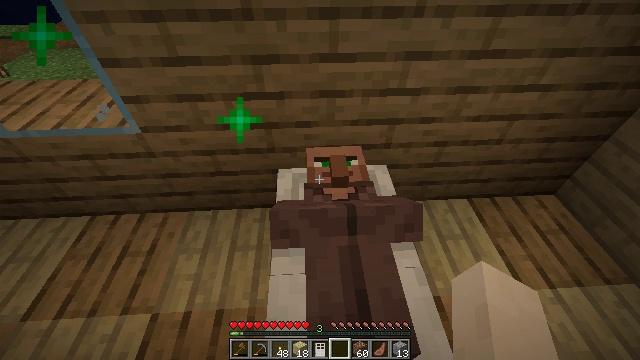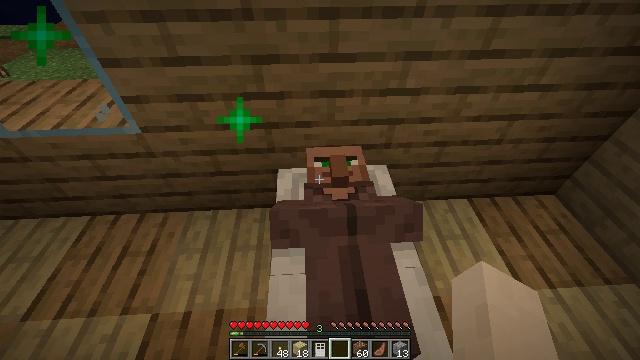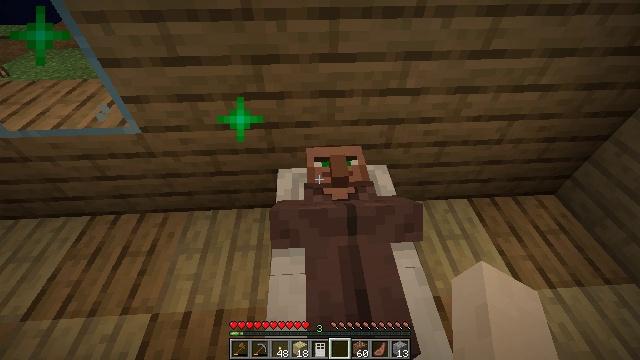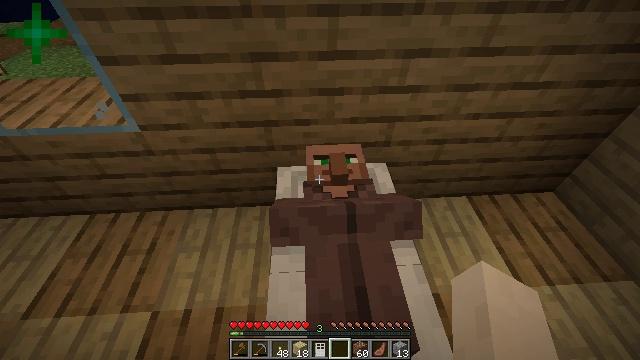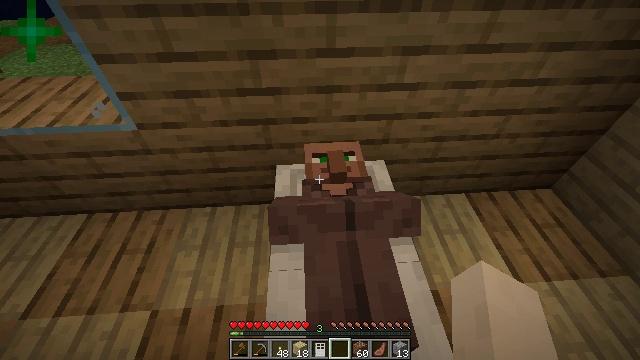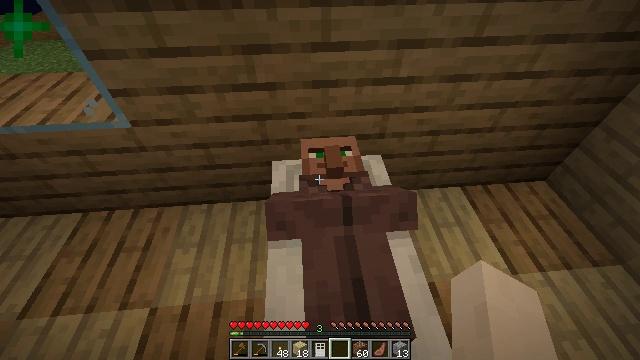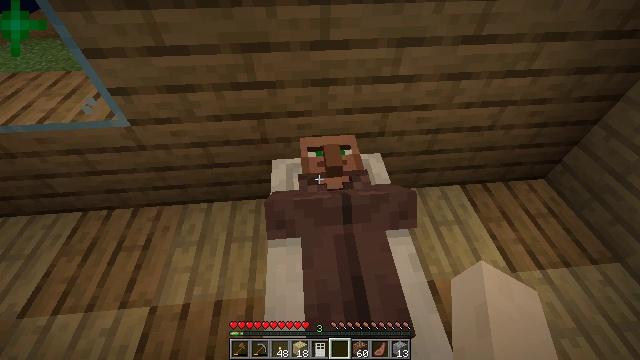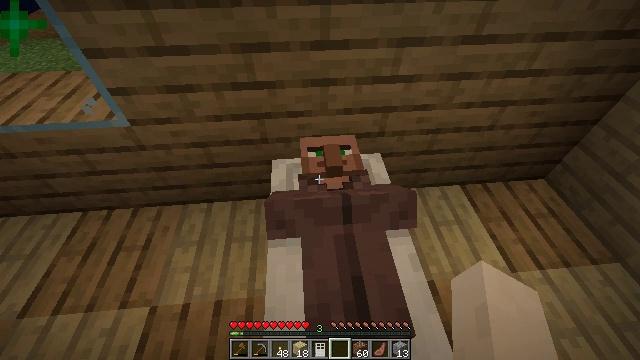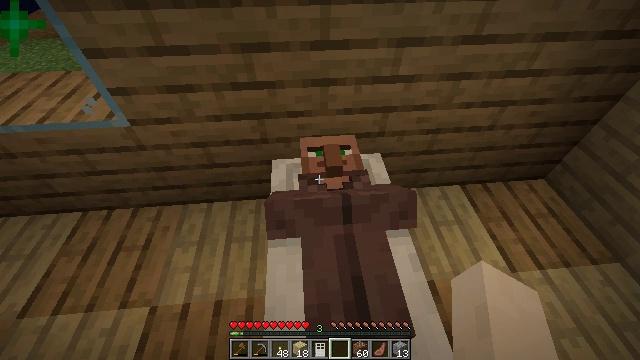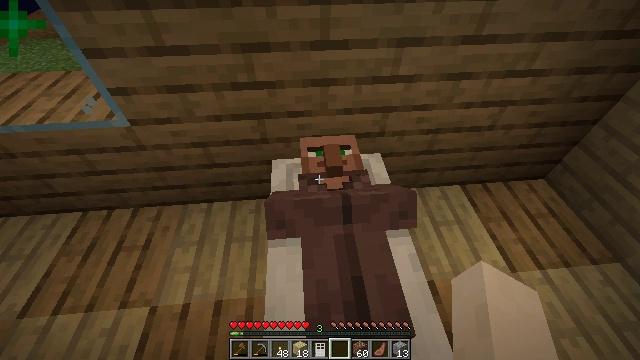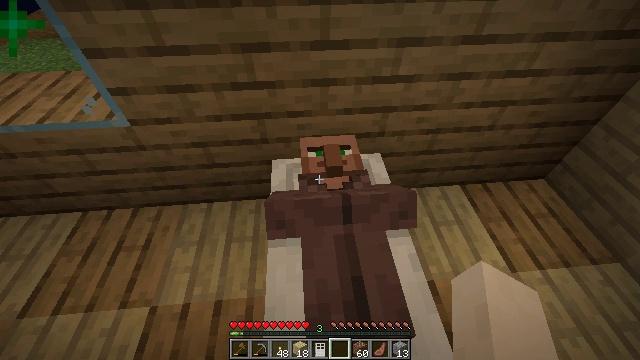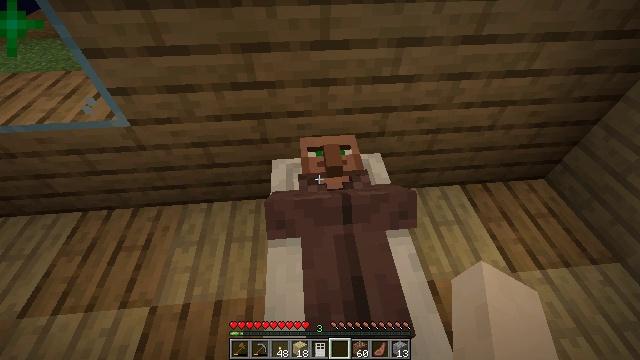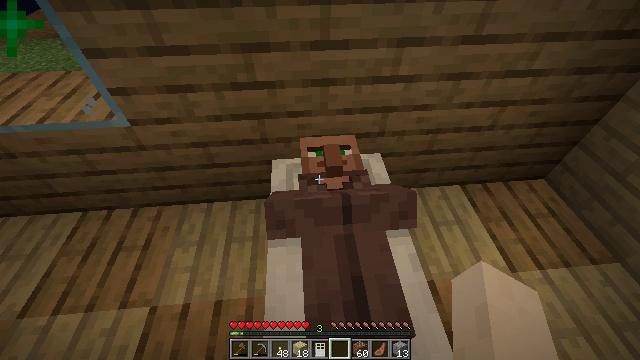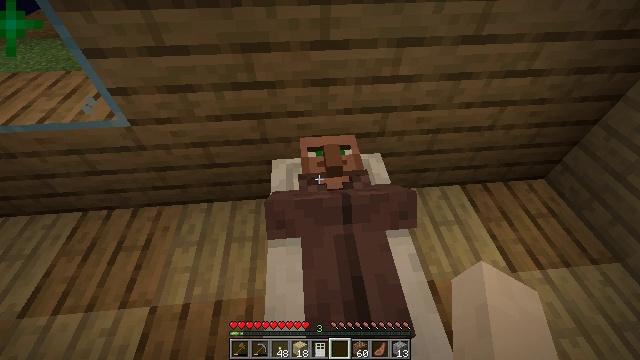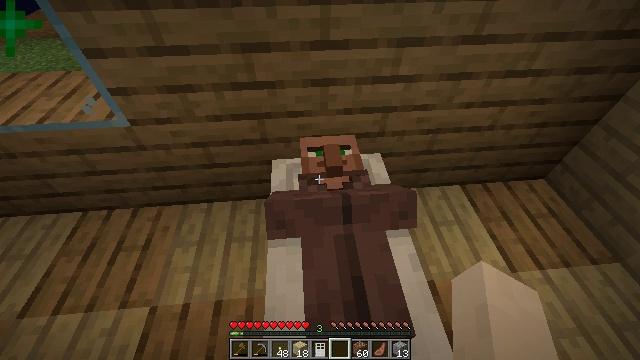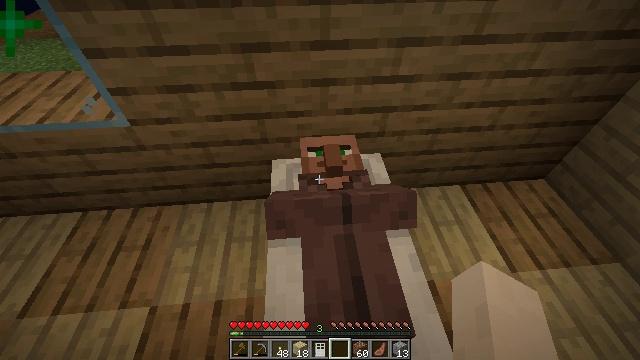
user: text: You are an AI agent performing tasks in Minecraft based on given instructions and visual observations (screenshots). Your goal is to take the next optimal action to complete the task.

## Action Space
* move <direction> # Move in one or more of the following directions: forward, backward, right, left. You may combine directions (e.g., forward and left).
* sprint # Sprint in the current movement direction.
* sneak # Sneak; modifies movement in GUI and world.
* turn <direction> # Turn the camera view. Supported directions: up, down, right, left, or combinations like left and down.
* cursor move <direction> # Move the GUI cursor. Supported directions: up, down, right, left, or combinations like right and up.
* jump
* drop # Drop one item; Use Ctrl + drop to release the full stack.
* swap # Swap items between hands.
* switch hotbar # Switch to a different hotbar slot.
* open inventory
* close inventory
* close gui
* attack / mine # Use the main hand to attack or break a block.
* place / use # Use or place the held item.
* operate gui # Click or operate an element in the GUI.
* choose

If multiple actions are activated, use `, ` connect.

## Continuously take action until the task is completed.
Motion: motion action
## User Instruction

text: Remove a cooked beef from the inventory.
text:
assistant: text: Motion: no_op
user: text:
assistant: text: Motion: no_op
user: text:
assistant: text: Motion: no_op
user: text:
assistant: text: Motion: no_op
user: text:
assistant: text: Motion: turn right and down
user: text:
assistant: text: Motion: no_op
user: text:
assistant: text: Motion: no_op
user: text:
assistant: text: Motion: no_op
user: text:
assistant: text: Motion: no_op
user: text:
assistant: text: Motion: no_op
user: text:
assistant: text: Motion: no_op
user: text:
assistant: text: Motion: no_op
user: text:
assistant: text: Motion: no_op
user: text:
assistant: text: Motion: no_op
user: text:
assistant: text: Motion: no_op
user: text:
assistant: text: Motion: no_op
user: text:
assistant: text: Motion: attack / mine
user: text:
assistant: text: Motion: attack / mine
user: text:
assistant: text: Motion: attack / mine
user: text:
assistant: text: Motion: attack / mine
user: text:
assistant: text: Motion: no_op
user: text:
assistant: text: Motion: no_op
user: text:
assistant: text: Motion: no_op
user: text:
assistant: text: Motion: no_op
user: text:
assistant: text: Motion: no_op
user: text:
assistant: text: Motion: no_op
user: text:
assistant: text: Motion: no_op
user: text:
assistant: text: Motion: no_op
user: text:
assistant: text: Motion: no_op
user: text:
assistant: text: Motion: no_op